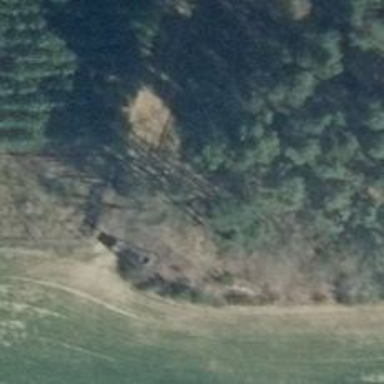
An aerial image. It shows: Hunting stand.